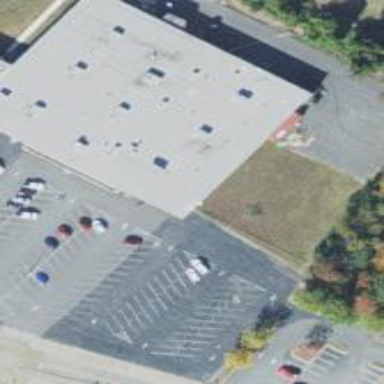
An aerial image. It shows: Building used as fitness center.